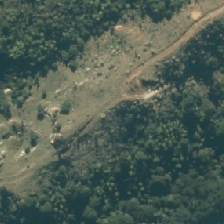
Land cover: grose_broom